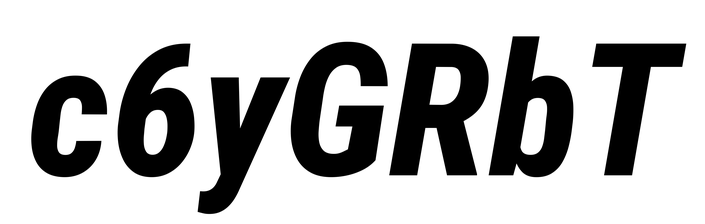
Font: Roboto-Italic_Condensed_ExtraBold_Italic